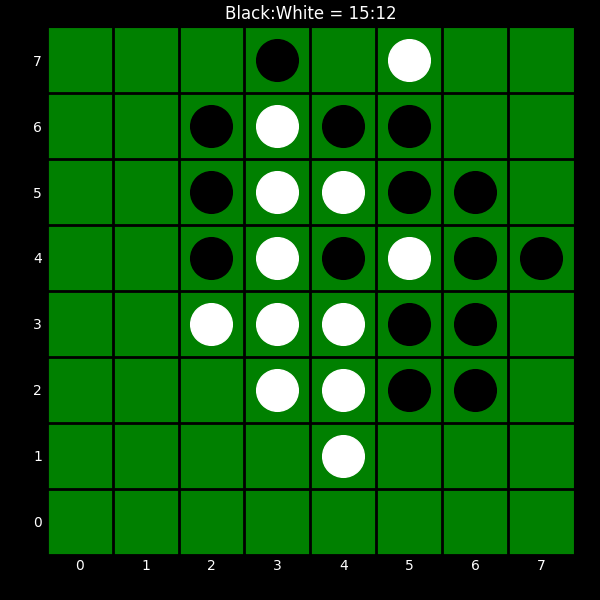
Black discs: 15
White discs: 12